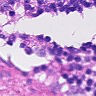
Metastatic tissue present: no